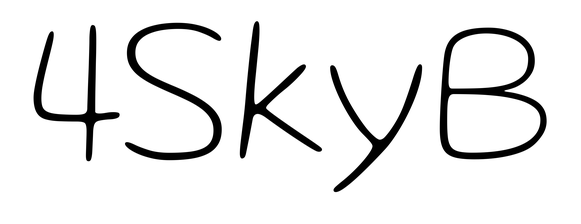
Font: Gluten_Thin